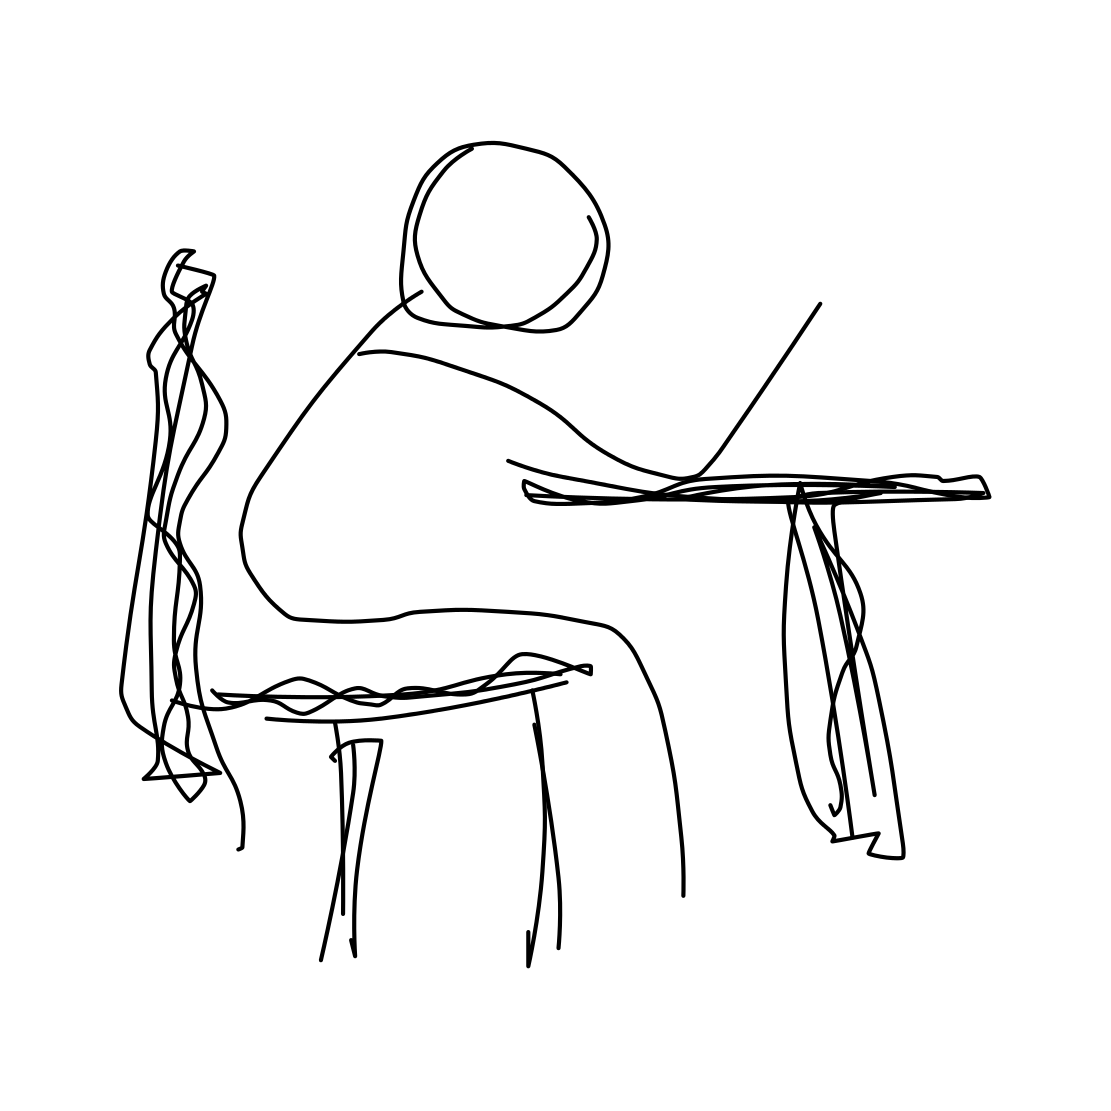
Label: person sitting